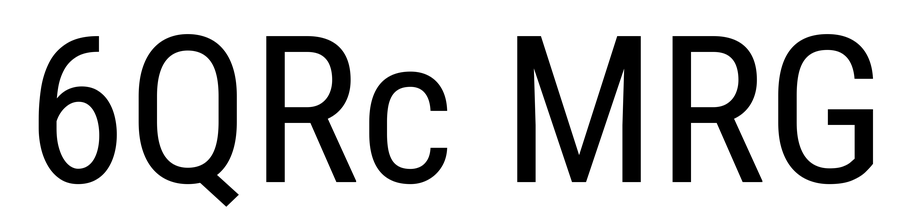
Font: Roboto_Condensed_Regular